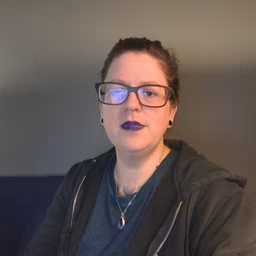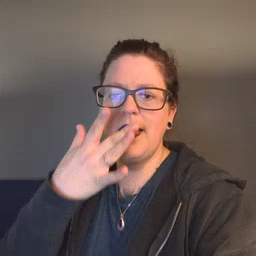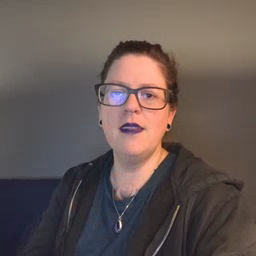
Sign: snack